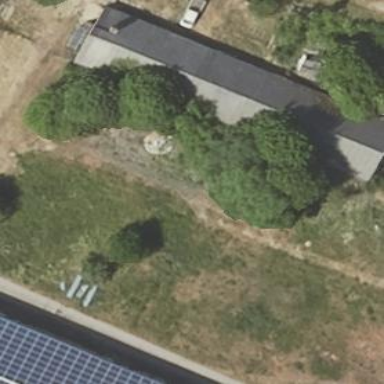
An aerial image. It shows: Farm auxiliary building.